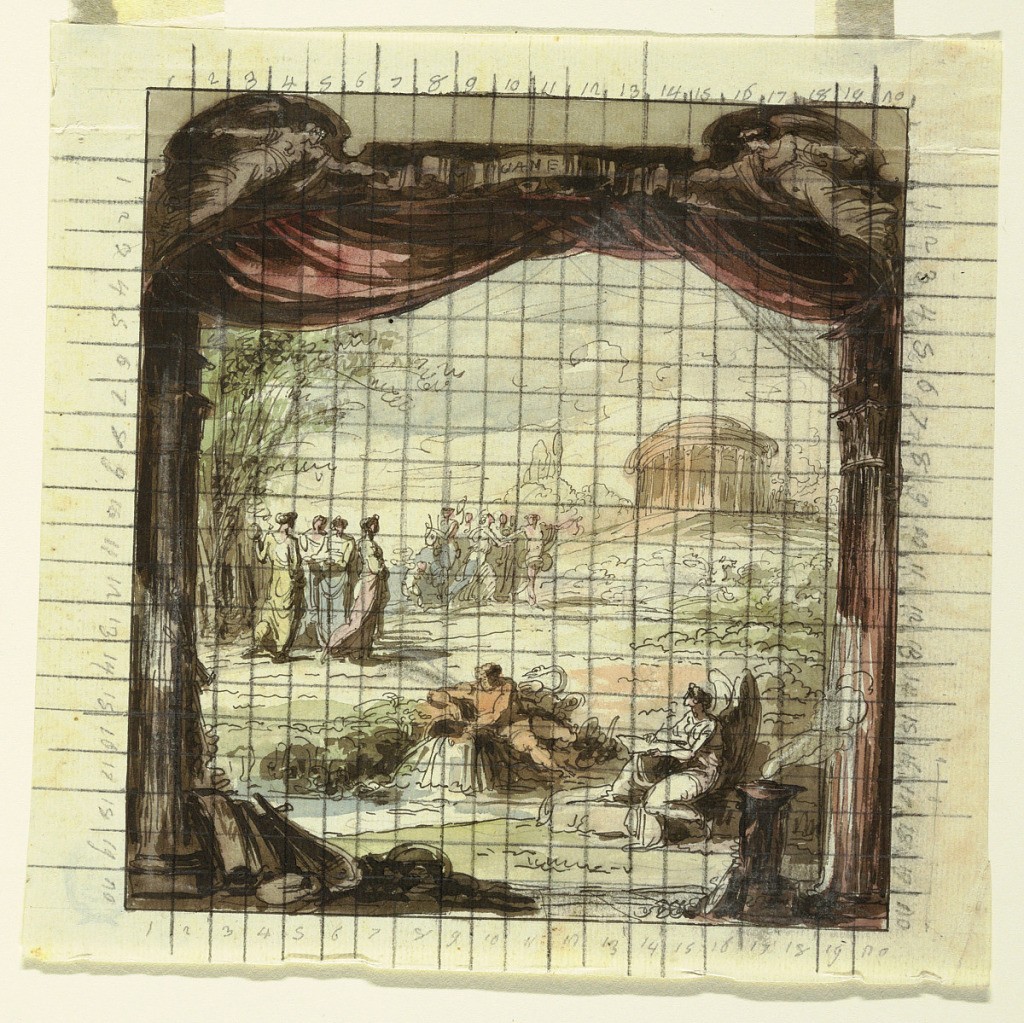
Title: Stage Curtain Design: Parnassus with Apollo and the Muses
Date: ca. 1812
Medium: Pen and brown ink brown, brush with wateroclor wash over black chalk and traces of graphite on laid paper.
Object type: Drawing
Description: Vertical rectangle: Arcadian landscape. Foreground, personification of river source and person with wings writing. In the middle, Apollo and muses; in the back, temple. In foreground stage framing, lyre and altar. Squared for copying.